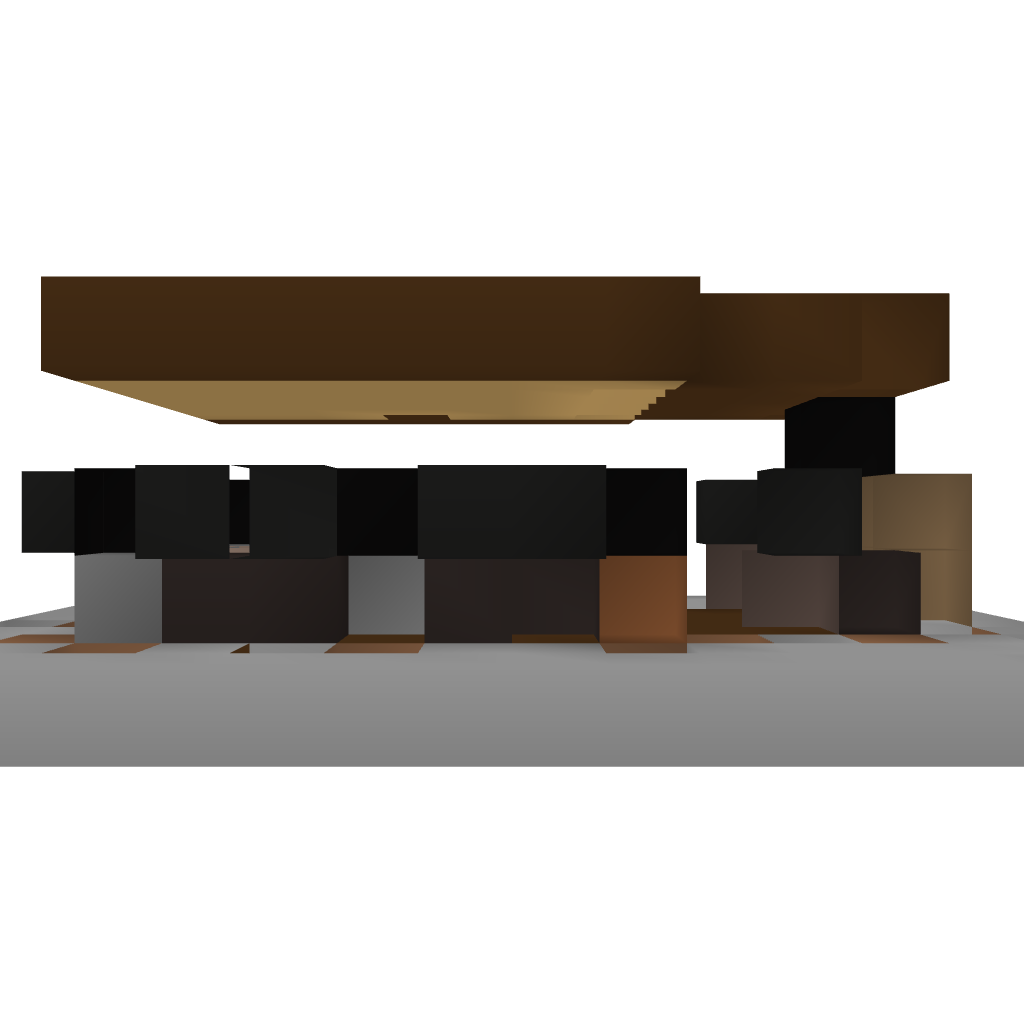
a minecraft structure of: Starter House